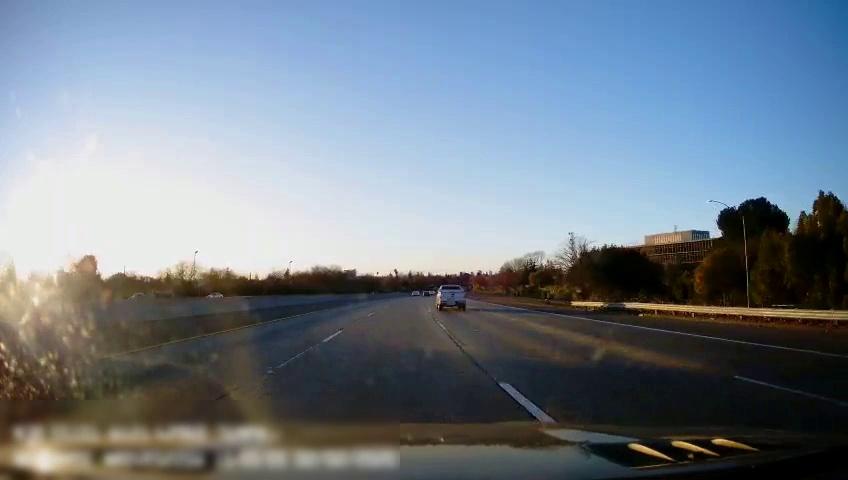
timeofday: Day
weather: Sunny
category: Drivable Space
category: Vehicles | Truck
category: Vehicles | Car
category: Vehicles | Car
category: Vehicles | Car
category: Vehicles | Truck
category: Lanes | Alternate Lane
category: Lanes | Alternate Lane
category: Lanes | Current Lane
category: Lanes | Current Lane
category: Lanes | Alternate Lane